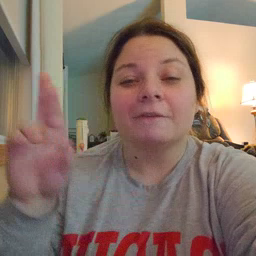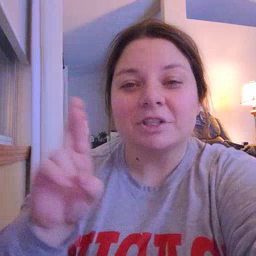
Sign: refrigerator